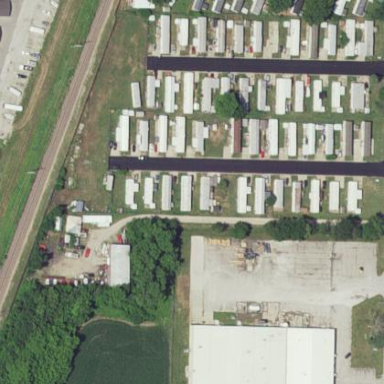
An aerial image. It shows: Residential area designated as trailer park.